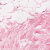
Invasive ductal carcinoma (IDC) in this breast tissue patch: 0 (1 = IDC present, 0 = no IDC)